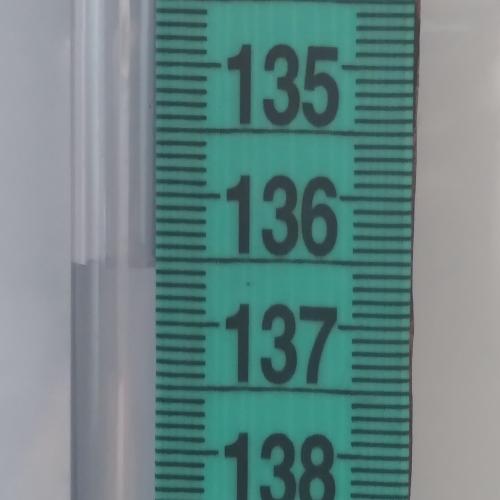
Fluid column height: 136.6 cm